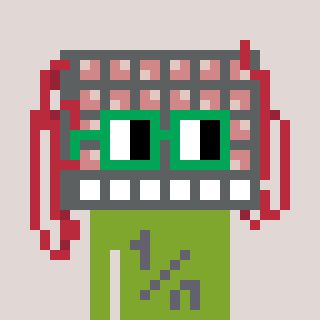
a pixel art character with square green glasses, a turing-shaped head and a slimegreen-colored body on a warm background